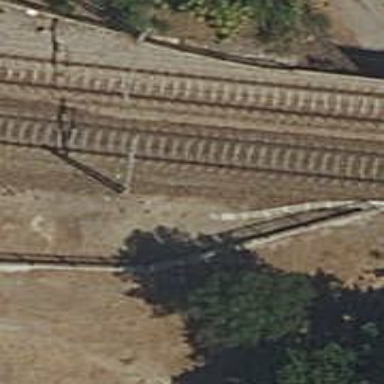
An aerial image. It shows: Bridge over electrified railway with contact line.